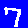
Digit: 7